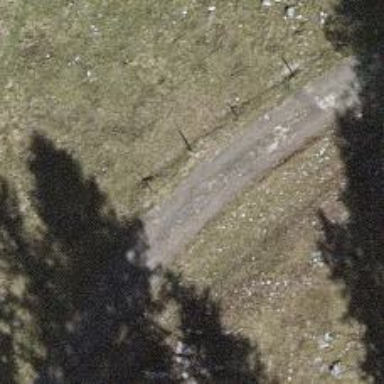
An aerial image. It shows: Bridleway.